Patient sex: M
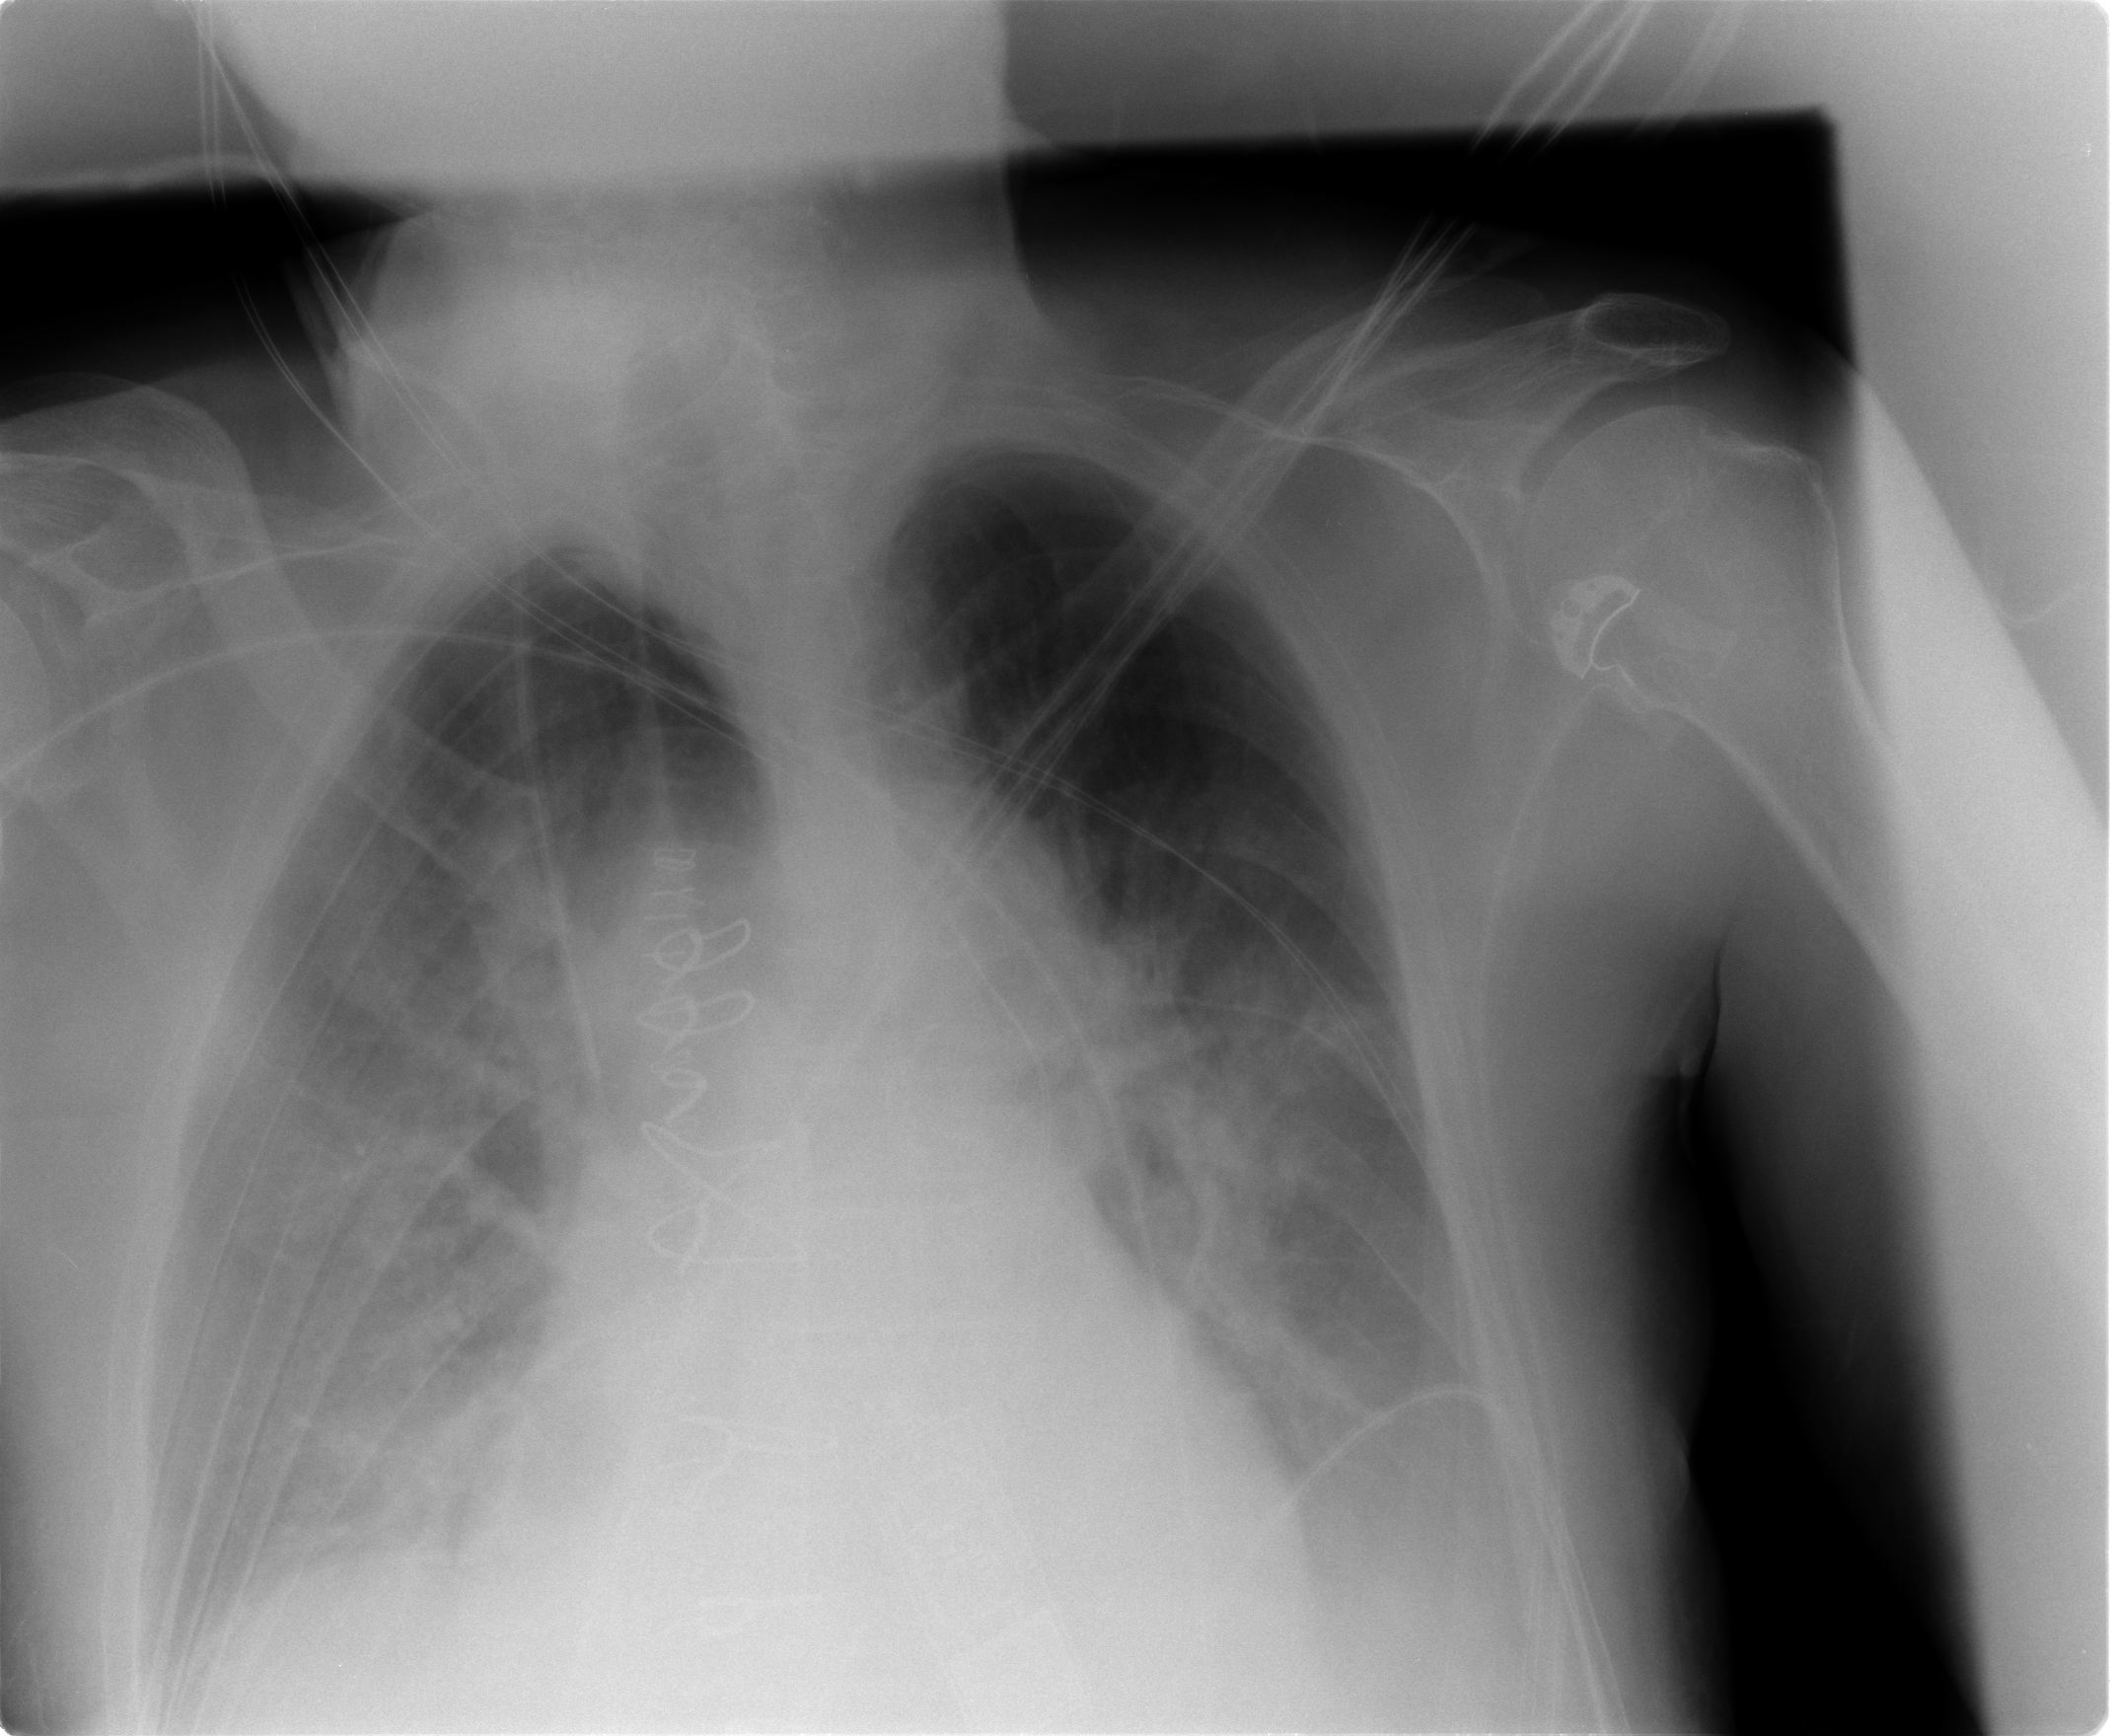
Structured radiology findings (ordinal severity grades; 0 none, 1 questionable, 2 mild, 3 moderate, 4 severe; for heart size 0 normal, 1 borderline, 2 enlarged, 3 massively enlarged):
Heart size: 2
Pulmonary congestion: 3
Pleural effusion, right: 2
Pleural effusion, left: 2
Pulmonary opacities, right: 2
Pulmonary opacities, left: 2
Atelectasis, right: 2
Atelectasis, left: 2